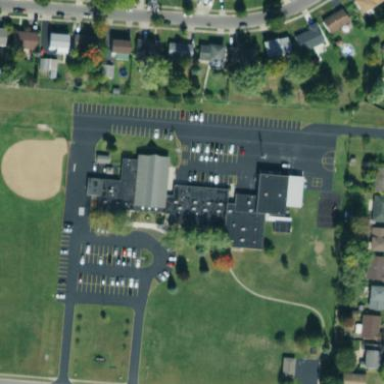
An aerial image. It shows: School.